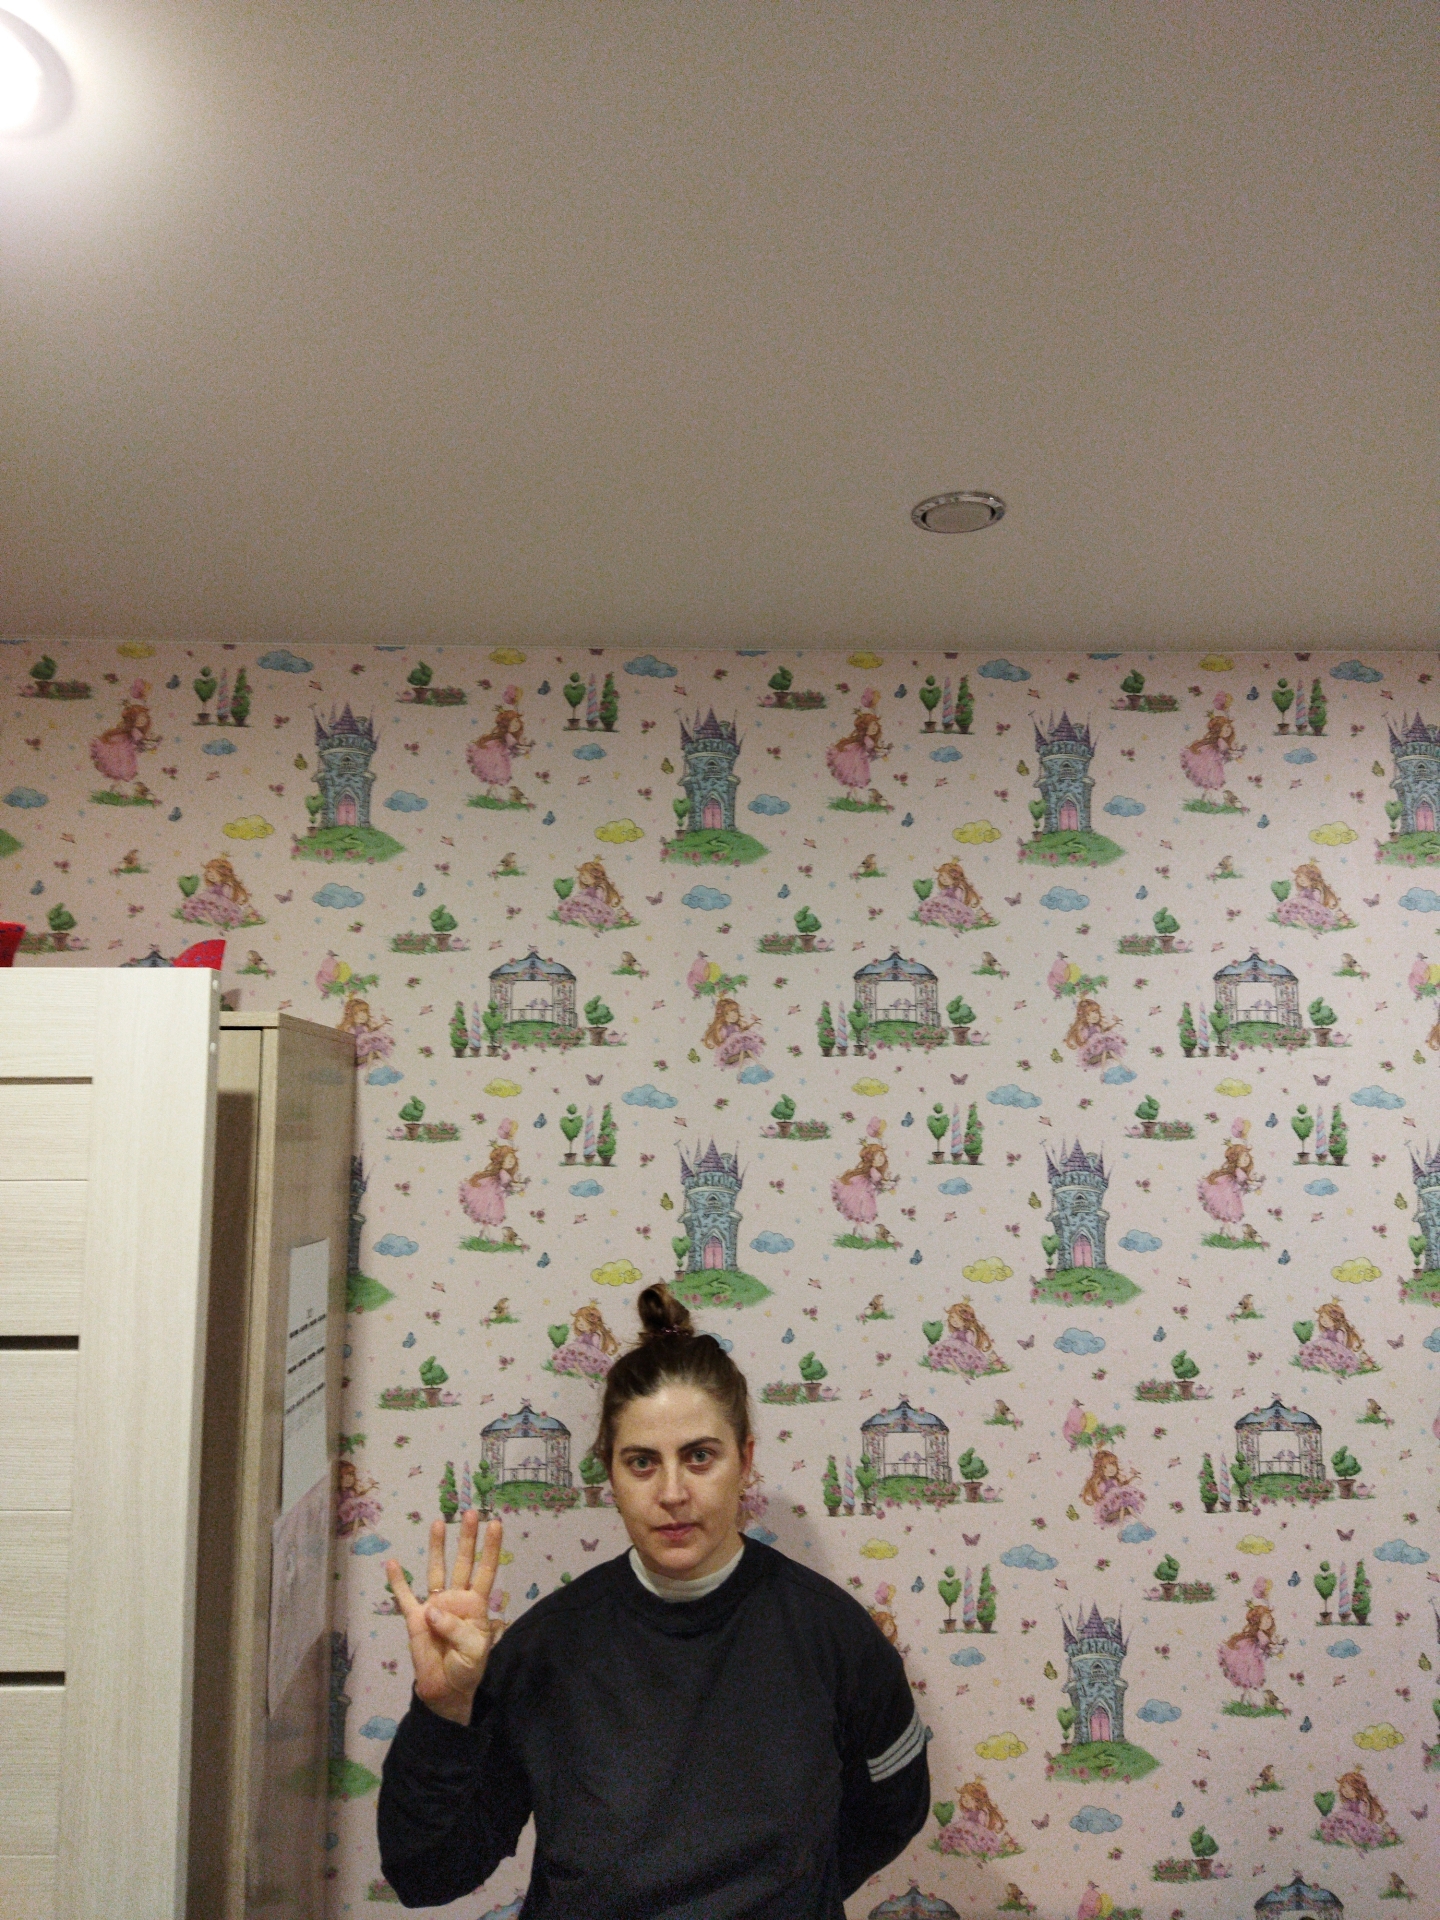
Label: noise